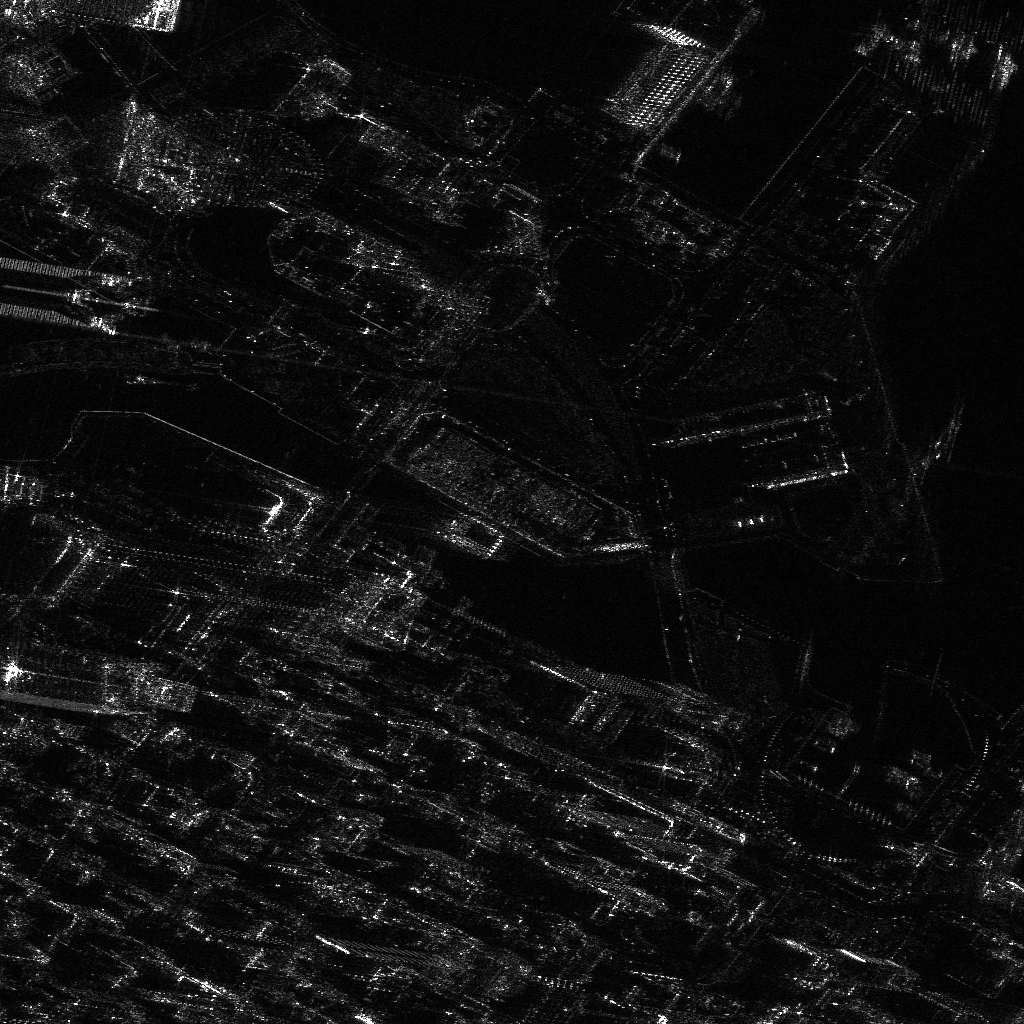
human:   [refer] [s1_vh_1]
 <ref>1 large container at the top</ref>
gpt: <box>[[68, 5, 71, 12, 36]]</box>

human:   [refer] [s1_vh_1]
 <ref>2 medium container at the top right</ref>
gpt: <box>[[96, 4, 97, 8, 17], [97, 4, 98, 8, 17]]</box>